Brain MRI, t1w sequence, axial 2D slice.
Patient: age 53, sex F, weight 90 kg, height 1.9 m
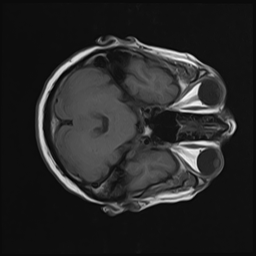